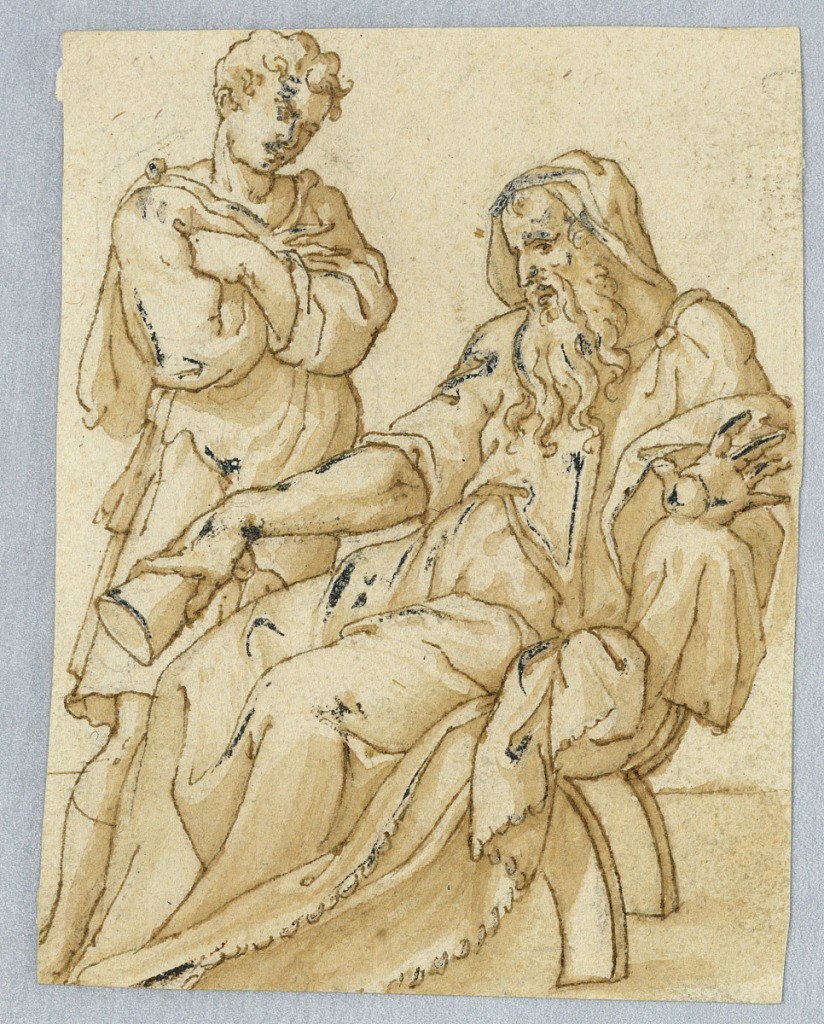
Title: Seated Older Figure with Standing Younger Figure
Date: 17th–mid- 19th century
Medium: Pen and ink, brush and wash, brush and oxidized white heightening on paper
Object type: Drawing
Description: Seated Older Figure with Standing Younger Figure.